Question: I have been googling for hours but I have yet to find an answer to this very common request.
I am trying to make an iOS app that is able to pull basic data from a website and display it in a simple UIView. What I am looking to do is exactly the same as what Facebook does when a link is entered into a message. For example:

I am new to web languages so I am looking for a detailed and simple answer as to how to do this. I'm not sure if this is an overly complicated process, maybe above my skill level, but if their are any Github libraries or any tool to help I would love to know!
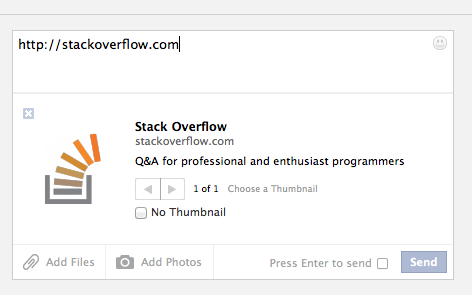
Answer: Facebook uses the <URL>. Websites add meta tags like so according to the standard...
'''
<meta property="og:title" content="The Rock" />
<meta property="og:type" content="video.movie" />
<meta property="og:url" content="http://www.imdb.com/title/tt0117500/" />
<meta property="og:image" content="http://ia.media-imdb.com/images/rock.jpg" />
'''
Then a user-agent (such as your app) fetches the page, parses the meta tags and is able to display any info that the page offers.
If you're just starting to learn mobile development, one thing to keep in mind is that the phone's data connection is expensive--in terms of dollars, latency and battery life. Each round trip connection takes between 300-2000ms to complete, so you want to keep your payloads light, and issue as few requests as possible. So if you were looking to implement this for an iPhone app, you would most likely want a server or some sort of backend to do the heavy lifting.
Unfortunately I do not know of any Obj-C examples, but here is a simple example of <URL> with NodeJS. From there, you would probably want to send a lightweight JSON object back to your mobile app.